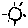
Label: sun